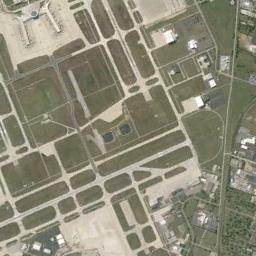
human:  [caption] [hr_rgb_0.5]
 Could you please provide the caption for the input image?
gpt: The airport is surrounded by neat terraces .

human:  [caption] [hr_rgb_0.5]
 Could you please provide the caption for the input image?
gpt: A complex airport with many runways and buildings built on a huge lawn .

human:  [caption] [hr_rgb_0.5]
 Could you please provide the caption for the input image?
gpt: There is an airport in the field with many runways .

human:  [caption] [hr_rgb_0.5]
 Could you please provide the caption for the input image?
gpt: An airport with grid-shaped runways and a white terminal on the lawn .

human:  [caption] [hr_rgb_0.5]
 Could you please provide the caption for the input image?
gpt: The grass of the airfield is divided into different sizes by the road .